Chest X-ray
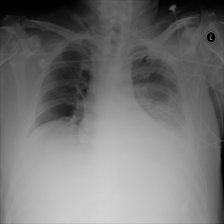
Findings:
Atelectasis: negative
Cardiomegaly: negative
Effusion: positive
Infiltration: negative
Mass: negative
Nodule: negative
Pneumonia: negative
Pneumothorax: negative
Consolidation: negative
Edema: negative
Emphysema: negative
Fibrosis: negative
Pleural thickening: negative
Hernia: negative